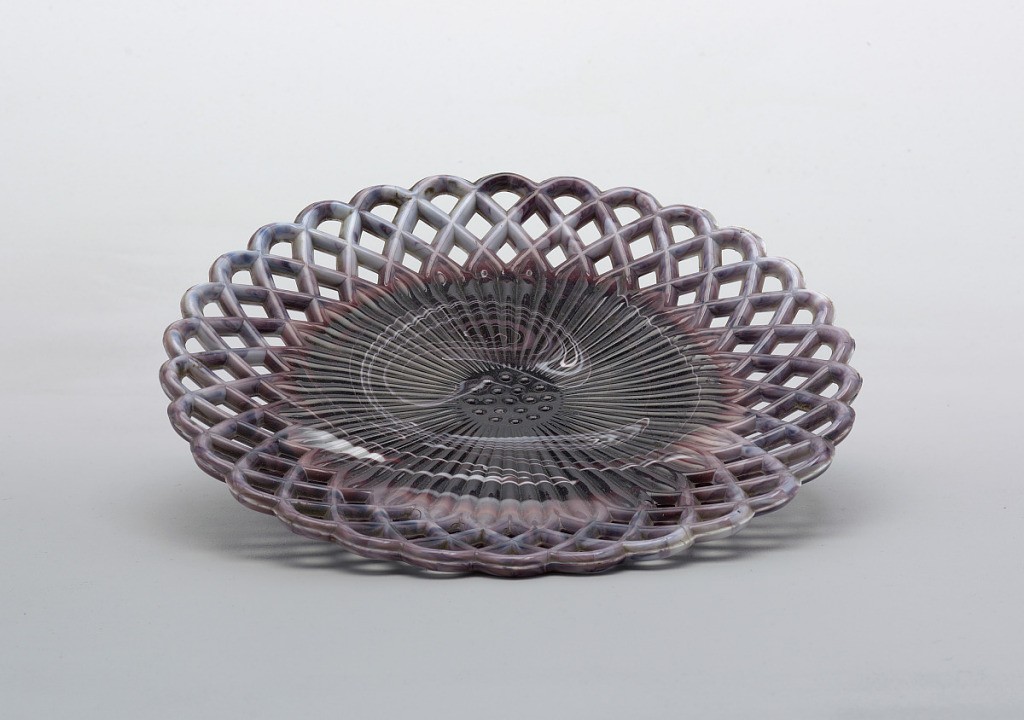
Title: Plate
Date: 19th century
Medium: glass
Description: Dark purple and white glass